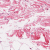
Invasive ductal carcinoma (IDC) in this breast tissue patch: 0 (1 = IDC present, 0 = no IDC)